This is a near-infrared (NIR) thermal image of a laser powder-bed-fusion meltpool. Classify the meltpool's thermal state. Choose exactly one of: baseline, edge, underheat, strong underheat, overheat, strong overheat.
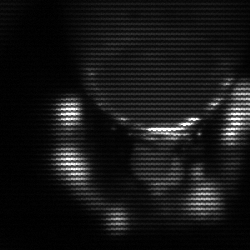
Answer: edge